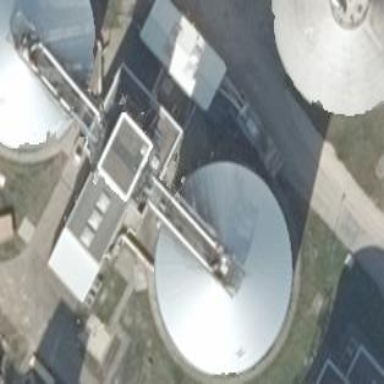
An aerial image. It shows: Storage tank building.